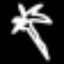
Label: palm tree